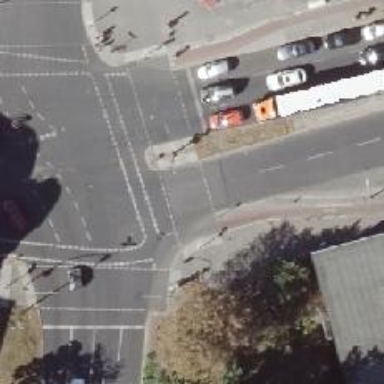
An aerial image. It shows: Crossing with traffic signals.